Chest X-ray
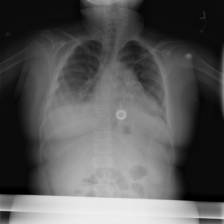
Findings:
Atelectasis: negative
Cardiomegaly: negative
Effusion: positive
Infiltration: negative
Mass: negative
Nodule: negative
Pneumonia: negative
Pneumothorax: negative
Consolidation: negative
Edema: negative
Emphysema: negative
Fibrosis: negative
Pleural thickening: negative
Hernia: negative